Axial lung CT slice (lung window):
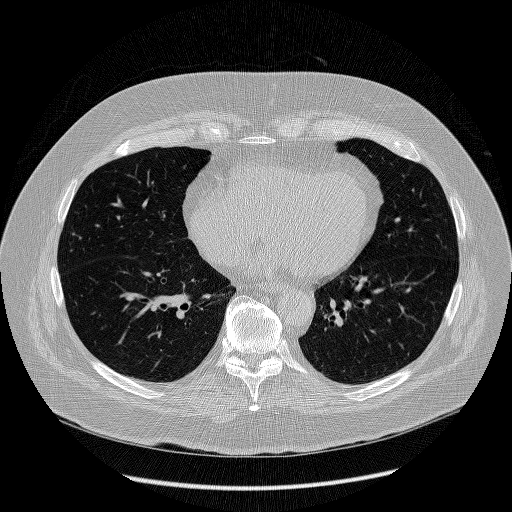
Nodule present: no